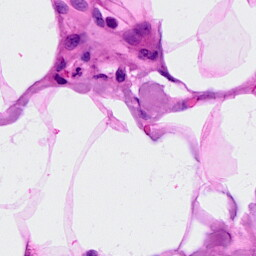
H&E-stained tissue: Breast